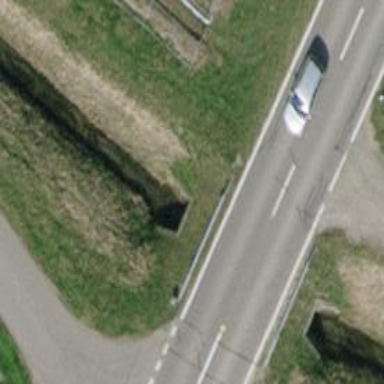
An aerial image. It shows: There is tunnel.